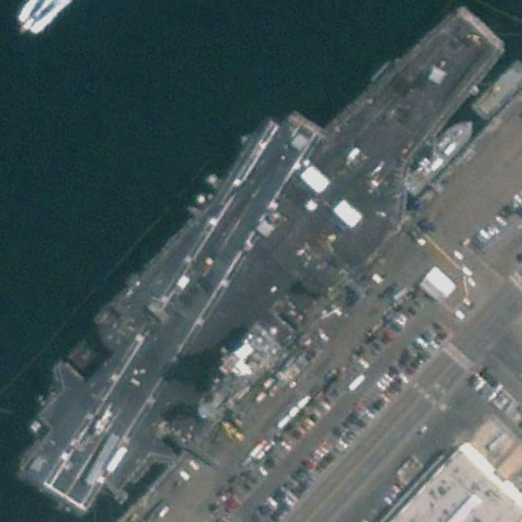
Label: aircraft_carrier